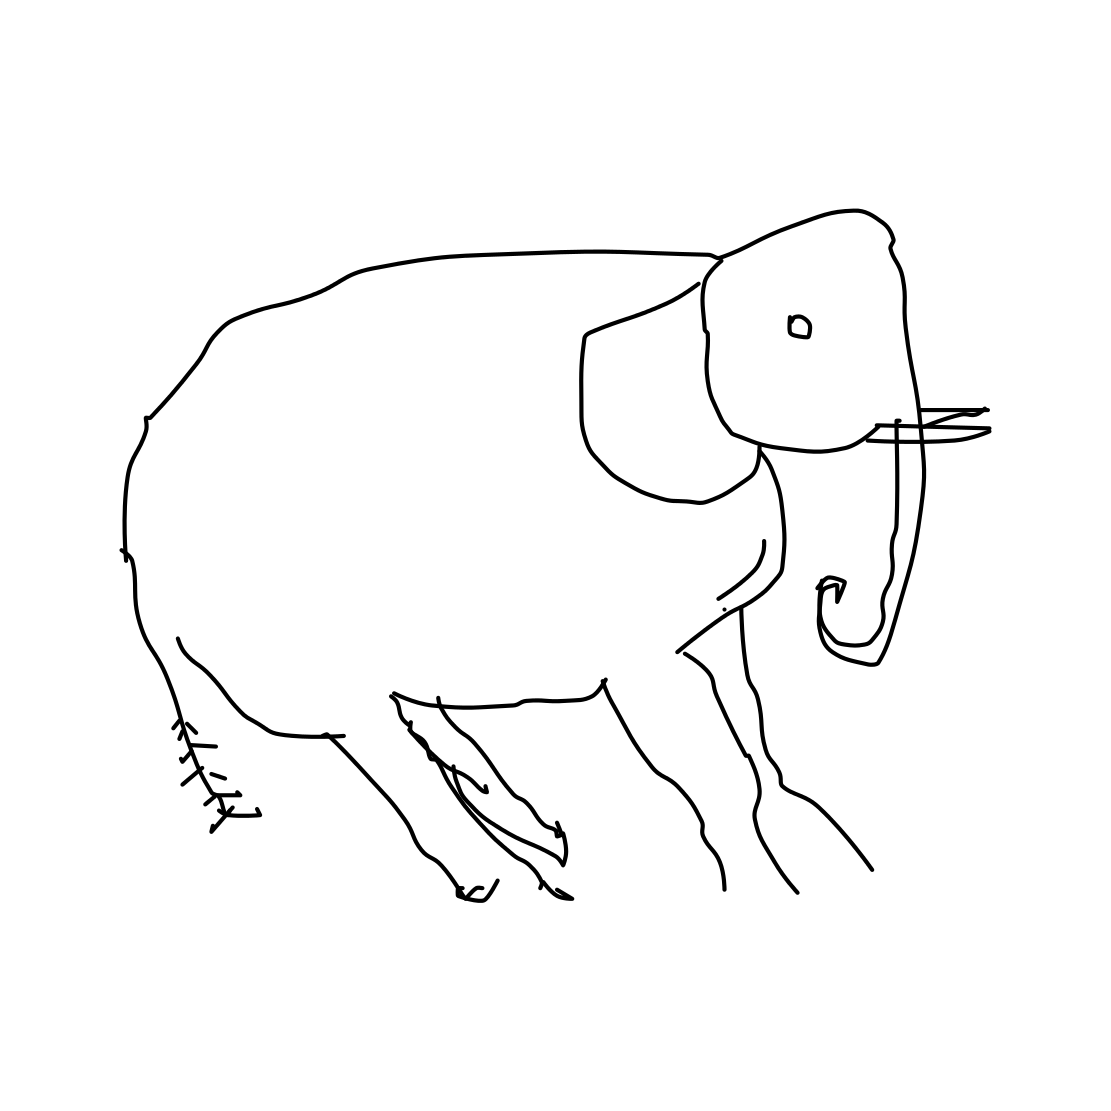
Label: elephant